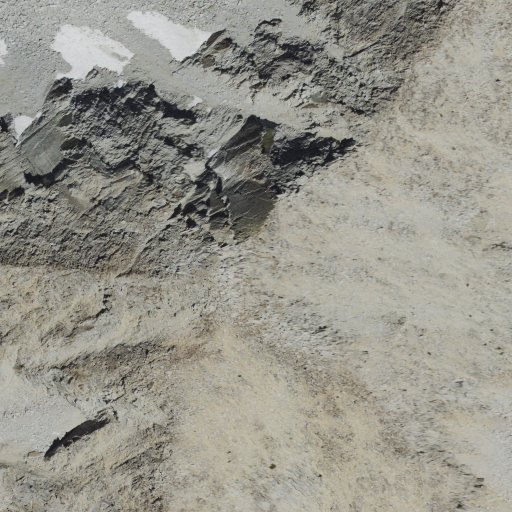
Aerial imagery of mountain in California named Columbine Peak containing barren land and shrub